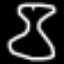
Label: hourglass